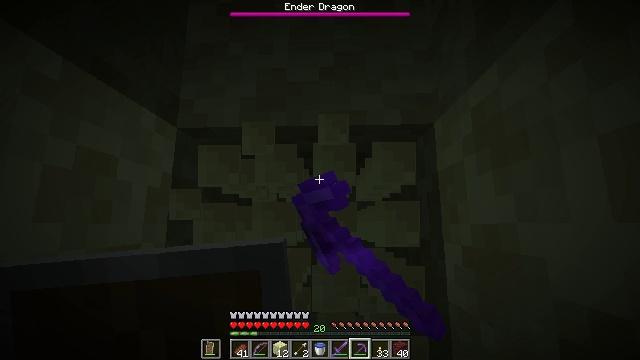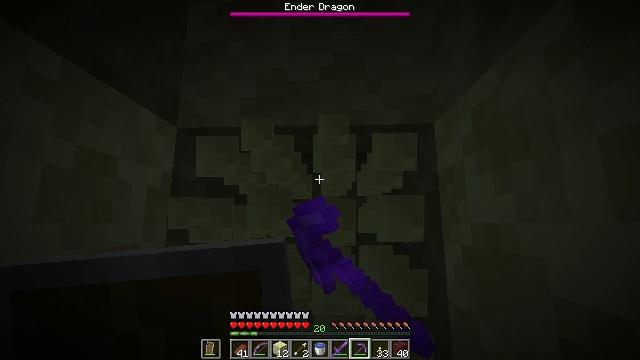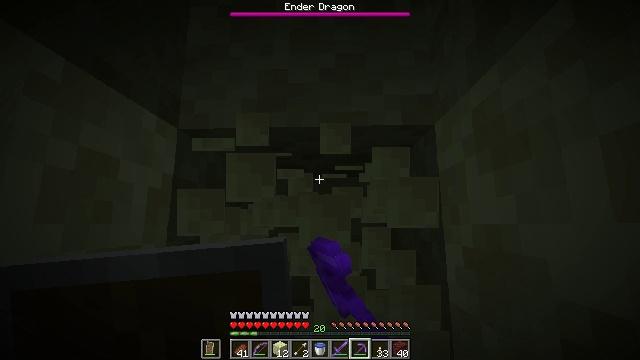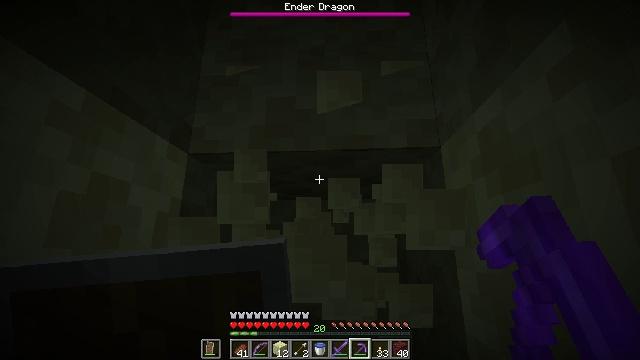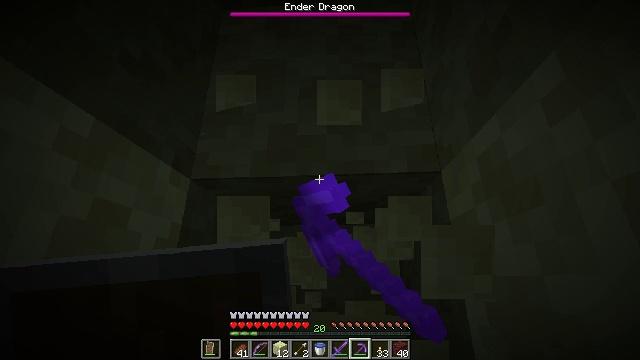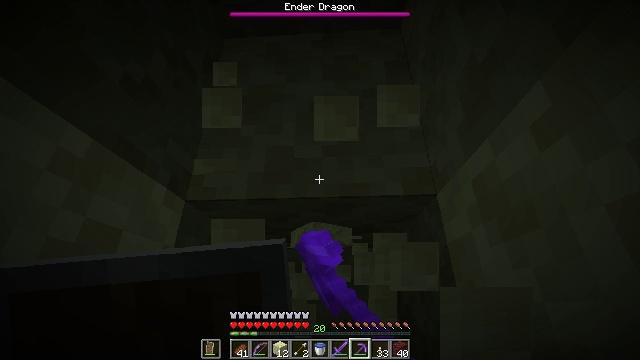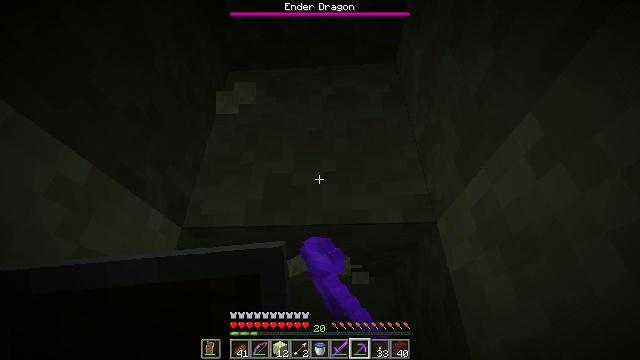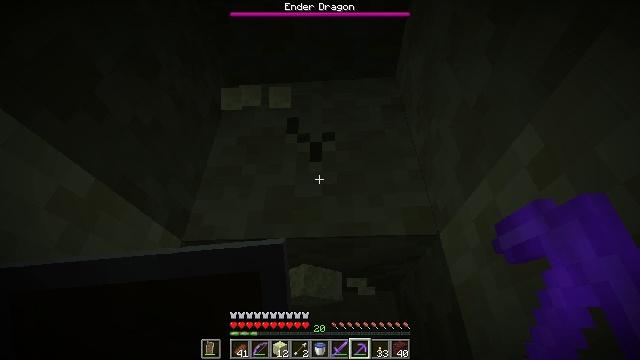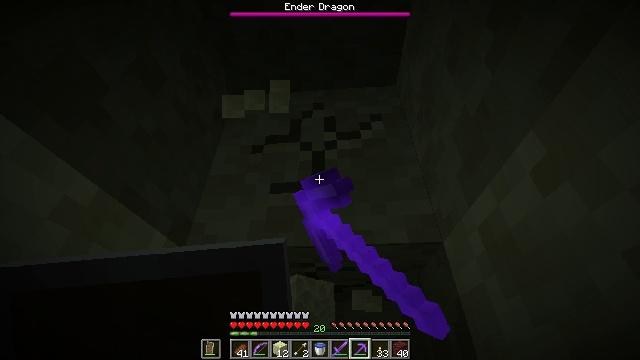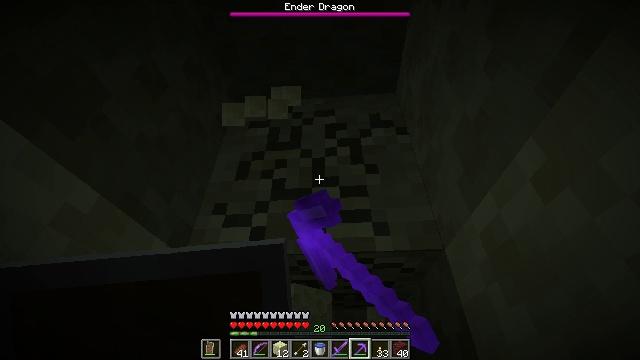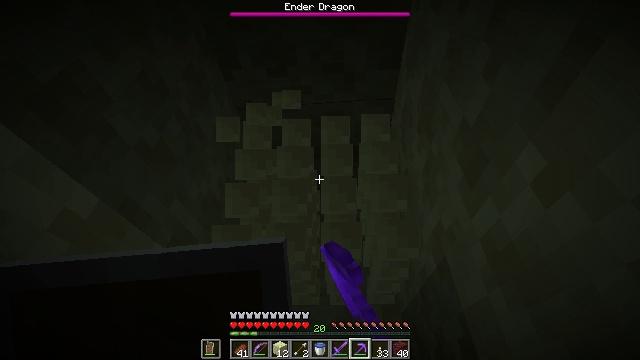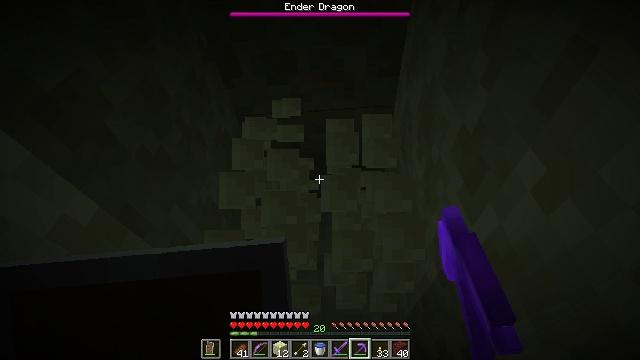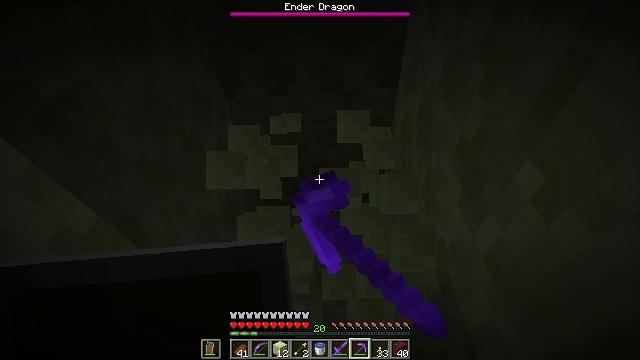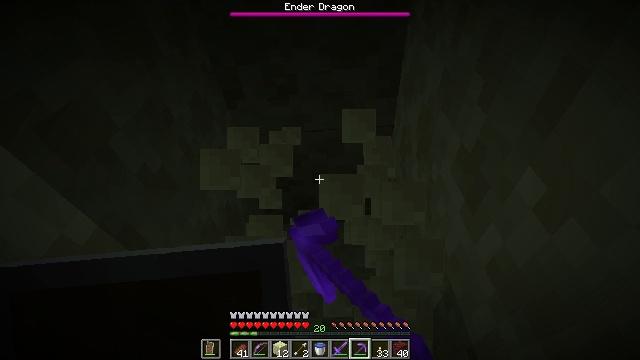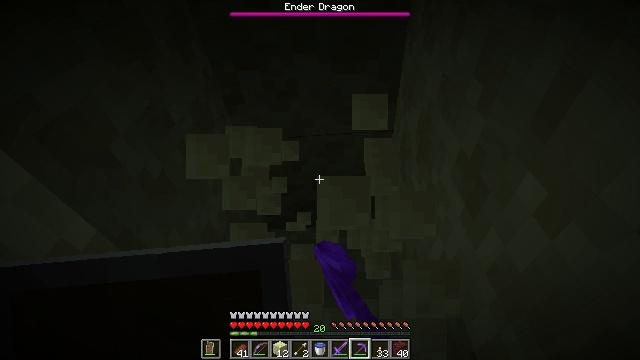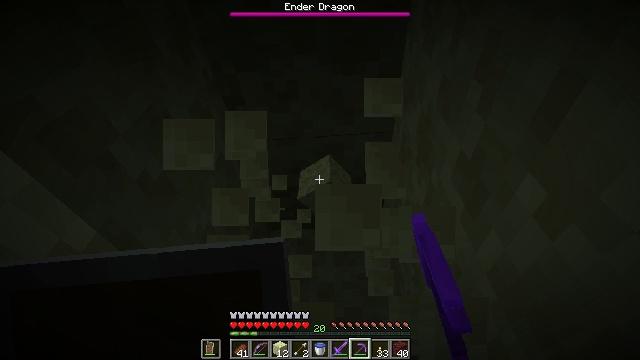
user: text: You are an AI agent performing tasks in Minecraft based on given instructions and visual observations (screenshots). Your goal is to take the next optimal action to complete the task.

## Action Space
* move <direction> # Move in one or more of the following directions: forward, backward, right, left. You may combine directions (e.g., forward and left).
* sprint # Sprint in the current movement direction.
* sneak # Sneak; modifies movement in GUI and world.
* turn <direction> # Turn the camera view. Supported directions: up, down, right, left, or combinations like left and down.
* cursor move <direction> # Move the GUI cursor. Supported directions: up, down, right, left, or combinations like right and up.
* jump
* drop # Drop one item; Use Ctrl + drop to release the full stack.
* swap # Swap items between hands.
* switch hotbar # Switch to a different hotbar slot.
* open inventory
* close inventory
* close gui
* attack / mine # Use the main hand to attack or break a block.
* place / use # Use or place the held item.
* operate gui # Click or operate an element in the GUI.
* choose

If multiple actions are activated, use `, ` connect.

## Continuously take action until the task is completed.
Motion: motion action
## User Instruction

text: Collect end stone for your base.
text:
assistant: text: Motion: attack / mine
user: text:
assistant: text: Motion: attack / mine
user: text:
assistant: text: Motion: turn left and up, attack / mine
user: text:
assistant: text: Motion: turn up, attack / mine
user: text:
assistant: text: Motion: turn up, attack / mine
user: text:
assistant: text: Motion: turn up, attack / mine
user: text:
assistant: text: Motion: turn up, attack / mine
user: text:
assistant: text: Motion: turn up, attack / mine
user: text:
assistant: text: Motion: turn up, attack / mine
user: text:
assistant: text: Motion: turn up, attack / mine
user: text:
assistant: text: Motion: turn up, attack / mine
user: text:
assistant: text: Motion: turn up, attack / mine
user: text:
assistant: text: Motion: turn up, attack / mine
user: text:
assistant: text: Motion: turn up, attack / mine
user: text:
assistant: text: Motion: attack / mine
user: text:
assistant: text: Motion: attack / mine
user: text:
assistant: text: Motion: attack / mine
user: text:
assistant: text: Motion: attack / mine
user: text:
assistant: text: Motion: attack / mine
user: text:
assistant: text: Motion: attack / mine
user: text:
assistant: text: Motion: attack / mine
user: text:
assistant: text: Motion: attack / mine
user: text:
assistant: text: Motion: attack / mine
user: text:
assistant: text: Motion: attack / mine
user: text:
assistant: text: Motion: no_op
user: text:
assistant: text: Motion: no_op
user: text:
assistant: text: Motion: turn down
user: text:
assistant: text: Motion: move forward, turn down
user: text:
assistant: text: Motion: move forward, turn down
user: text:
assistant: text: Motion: move forward, turn left and down